Question: I croped some parts of images and displayed them in one figure with subplots. Number of subplots are not certain. I read images from a file then crop them. My aim is that when I click or double click on an subplot, I want to see whole image in new figure.
I want to give an example just to make clear my question. if I click on first subplot, I want to see whole cameraman image in new figure.

Is it possible? If it is possible, What is the way?
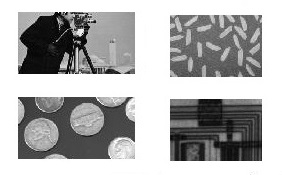
Answer: The example uses the ButtonDownFcn that can be added to most matlab plot commands.
Just copy both functions into one file and run the "interactivePlot" function.
The list_of_images contains all matrices that shall be plotted.
The number of matrices is flexible. However, you have to adjust the subplot command...
'''
function interactivePlot
list_of_images = {rand(5), rand(10), rand(50), rand(100)}
for ii = 1:length(list_of_images)
subplot(2,2,ii)
imagesc(list_of_images{ii}, 'ButtonDownFcn', @newFigure1)
end
end
function newFigure1(h1, h2)
figure()
data = get(h1, 'CData');
imagesc(data)
end
'''